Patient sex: M
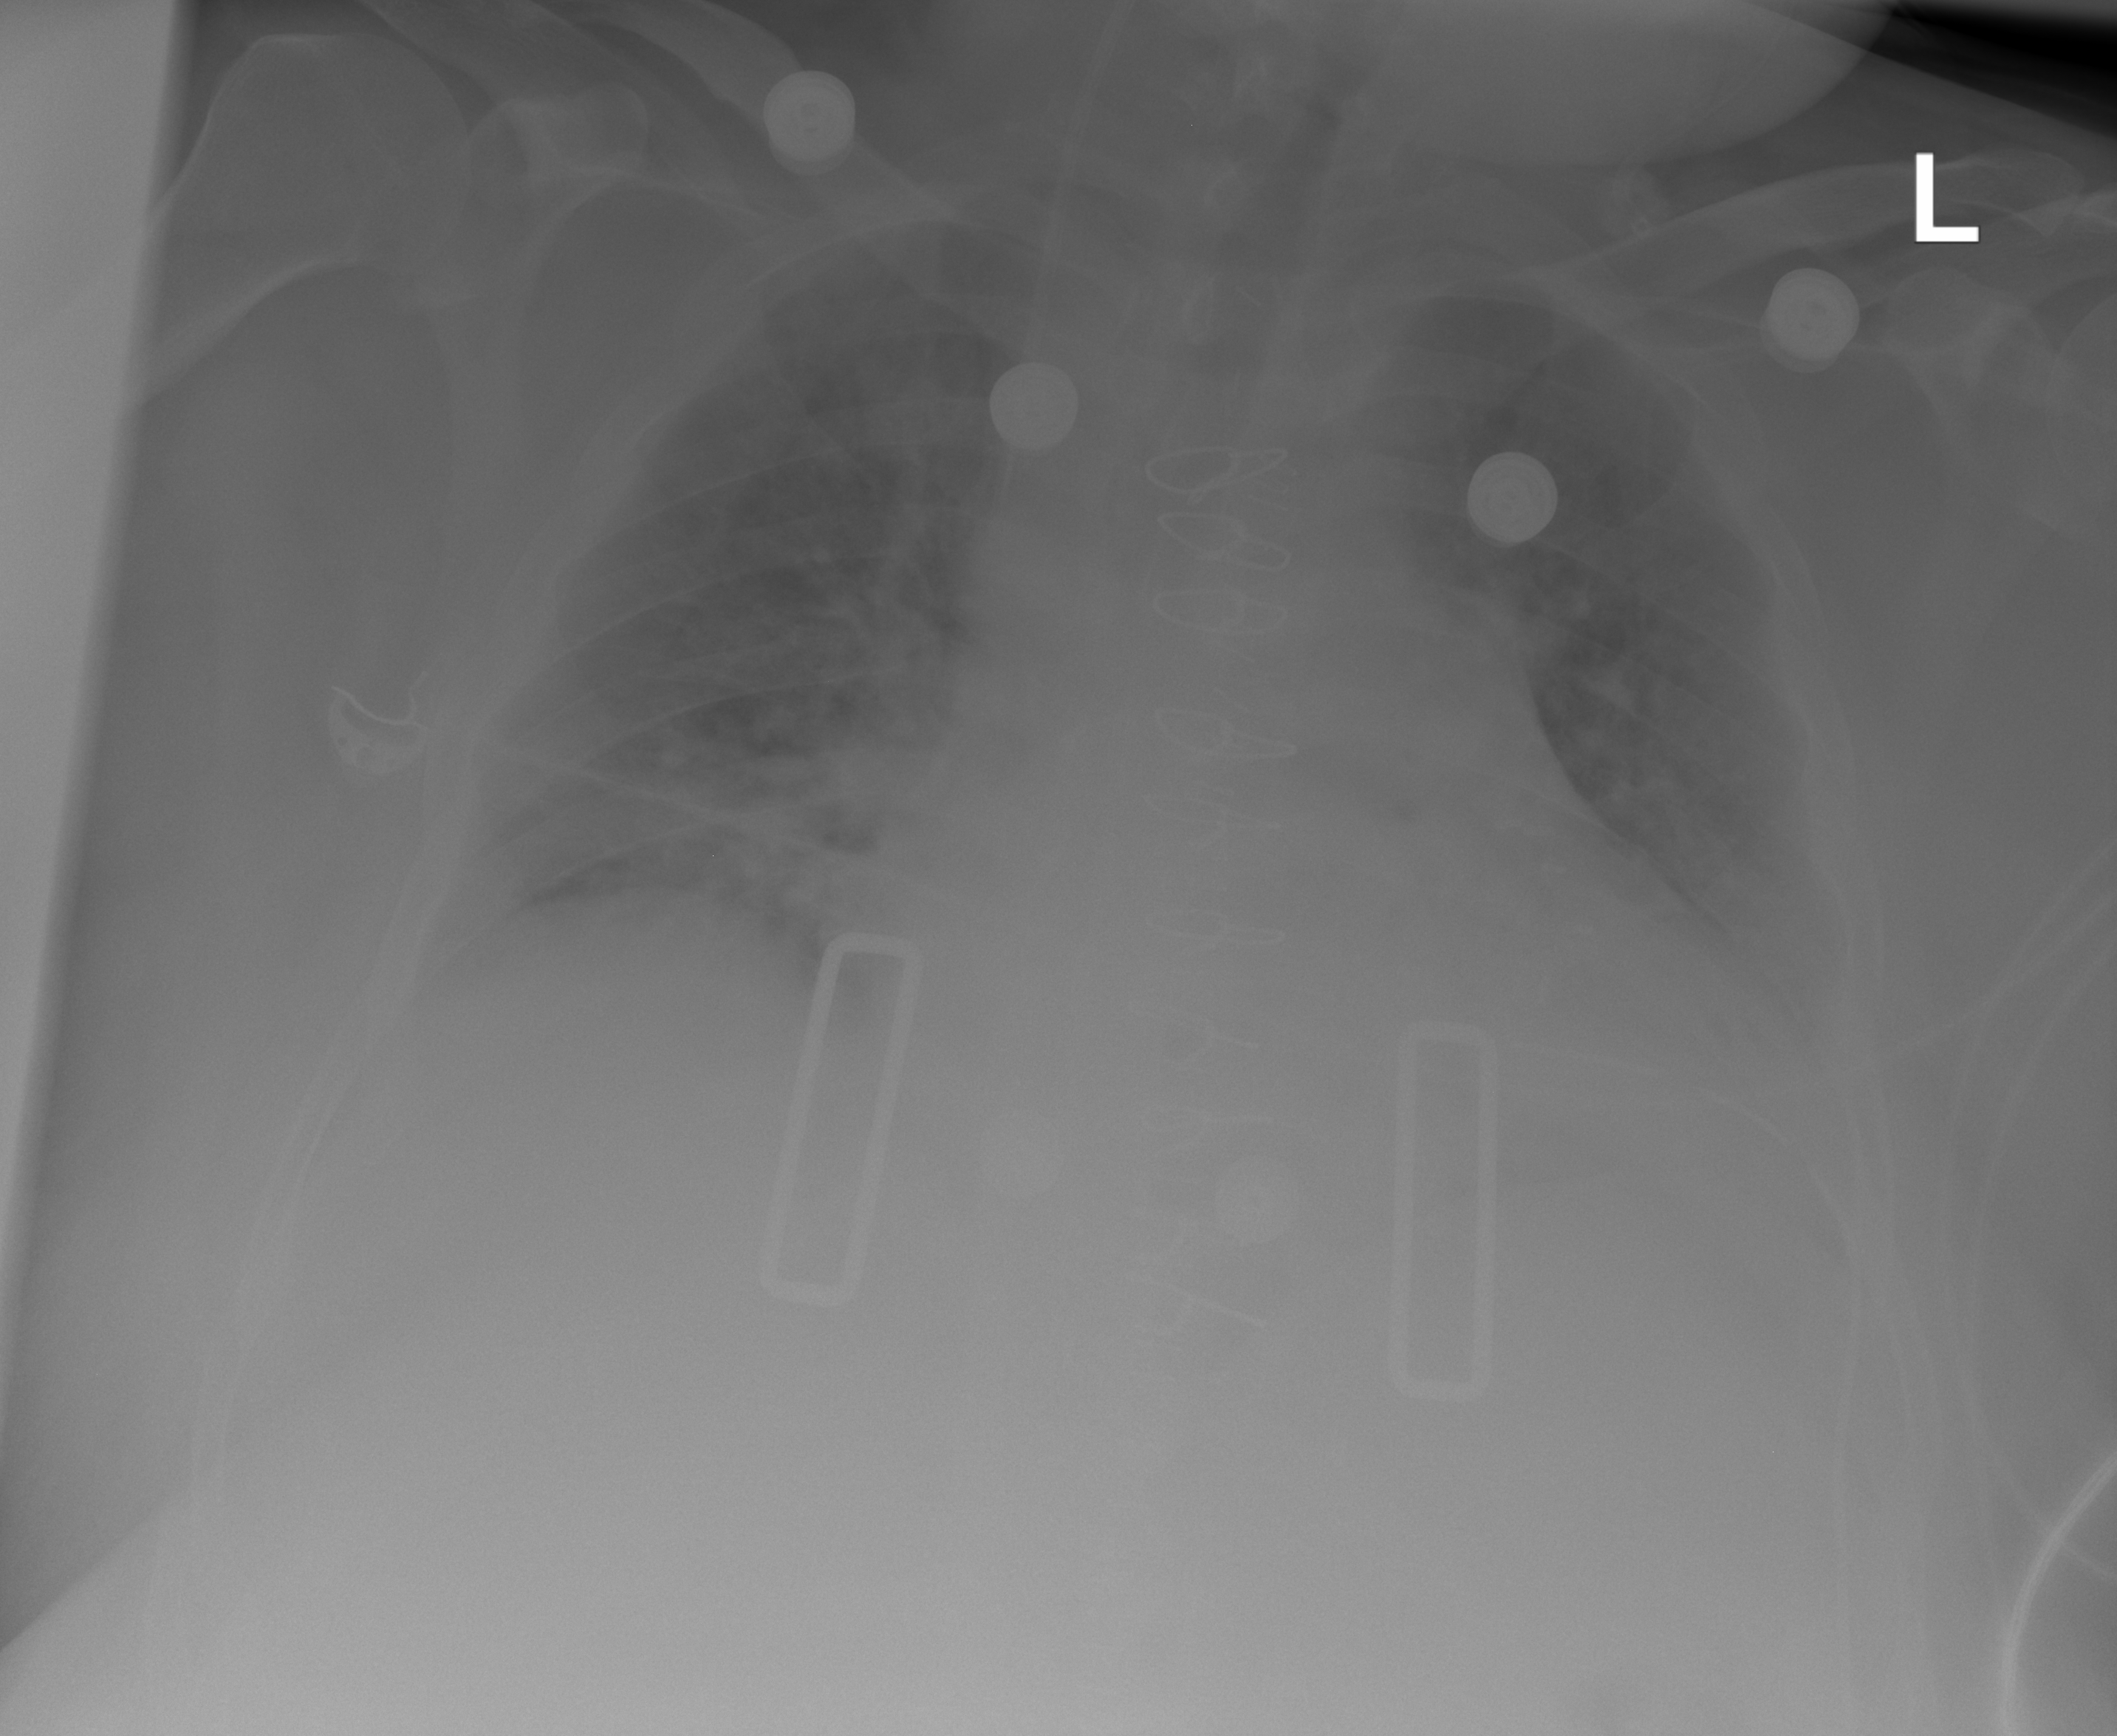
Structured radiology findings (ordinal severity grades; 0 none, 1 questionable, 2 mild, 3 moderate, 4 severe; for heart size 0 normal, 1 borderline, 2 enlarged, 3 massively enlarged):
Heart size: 2
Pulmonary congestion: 2
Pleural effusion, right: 1
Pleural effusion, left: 1
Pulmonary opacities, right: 2
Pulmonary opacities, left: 0
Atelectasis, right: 0
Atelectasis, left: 0